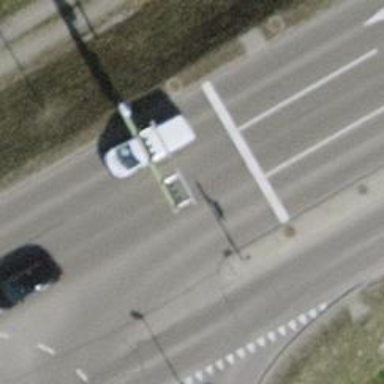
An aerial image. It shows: Road with traffic signals.